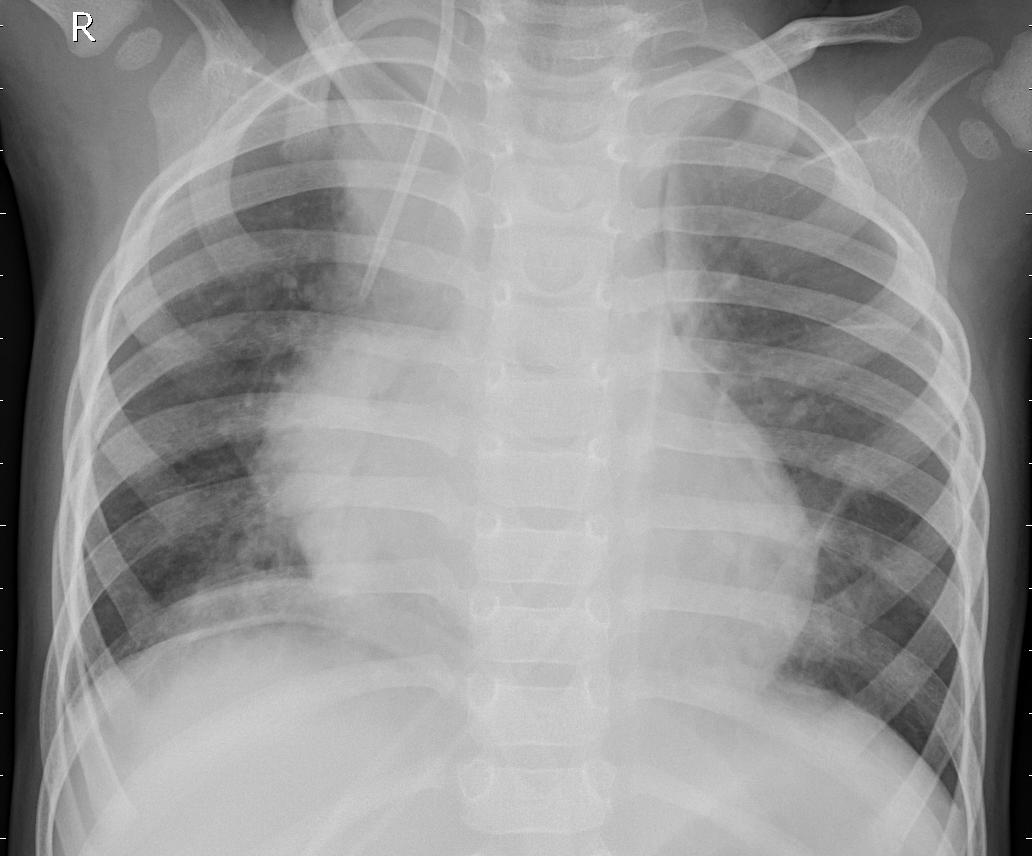
Diagnosis: PNEUMONIA